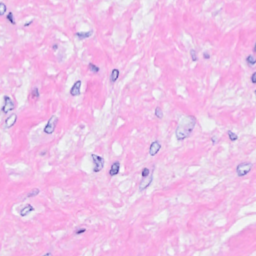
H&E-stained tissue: Breast